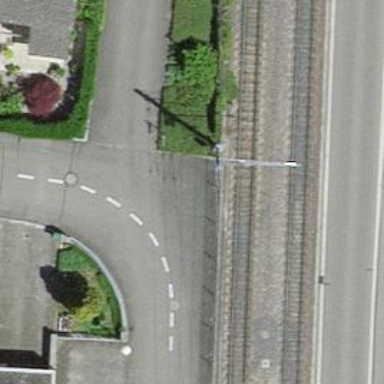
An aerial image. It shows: Tram railway with 1 track and contact lines for electrification.